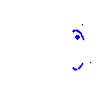
Particle: pion